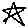
Label: star